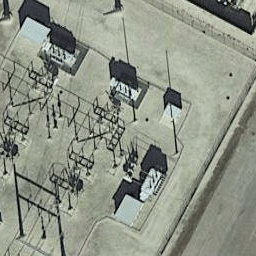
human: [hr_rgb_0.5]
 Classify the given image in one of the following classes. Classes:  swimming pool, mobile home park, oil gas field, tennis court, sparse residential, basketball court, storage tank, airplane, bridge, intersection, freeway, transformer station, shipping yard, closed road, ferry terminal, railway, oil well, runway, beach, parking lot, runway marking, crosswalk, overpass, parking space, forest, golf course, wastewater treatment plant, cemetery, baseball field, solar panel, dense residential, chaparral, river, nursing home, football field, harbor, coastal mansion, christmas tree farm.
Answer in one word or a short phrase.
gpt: transformer station